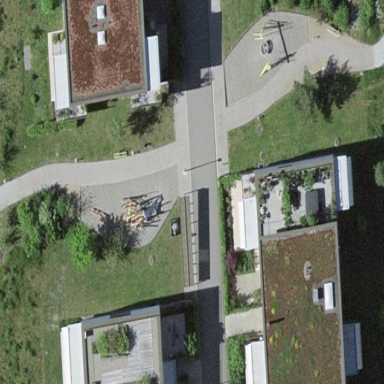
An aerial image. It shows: Playground with pebblestone surface. The playground includes slide and various play structures.